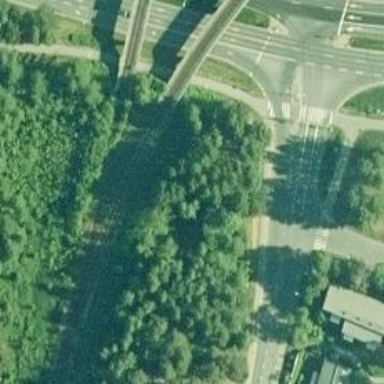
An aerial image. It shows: Railway signal.